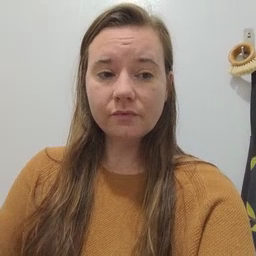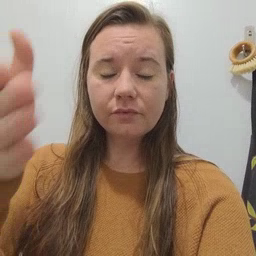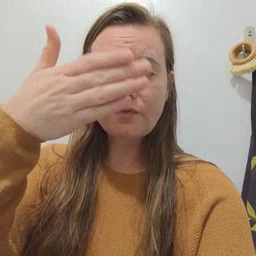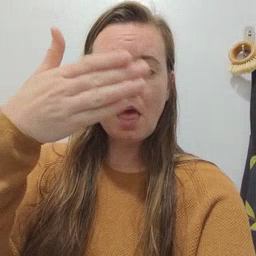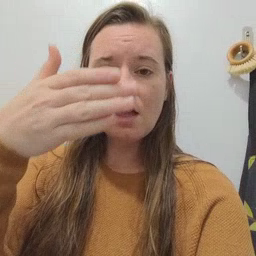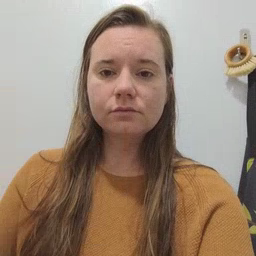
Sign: flag